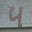
Label: 4